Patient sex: F
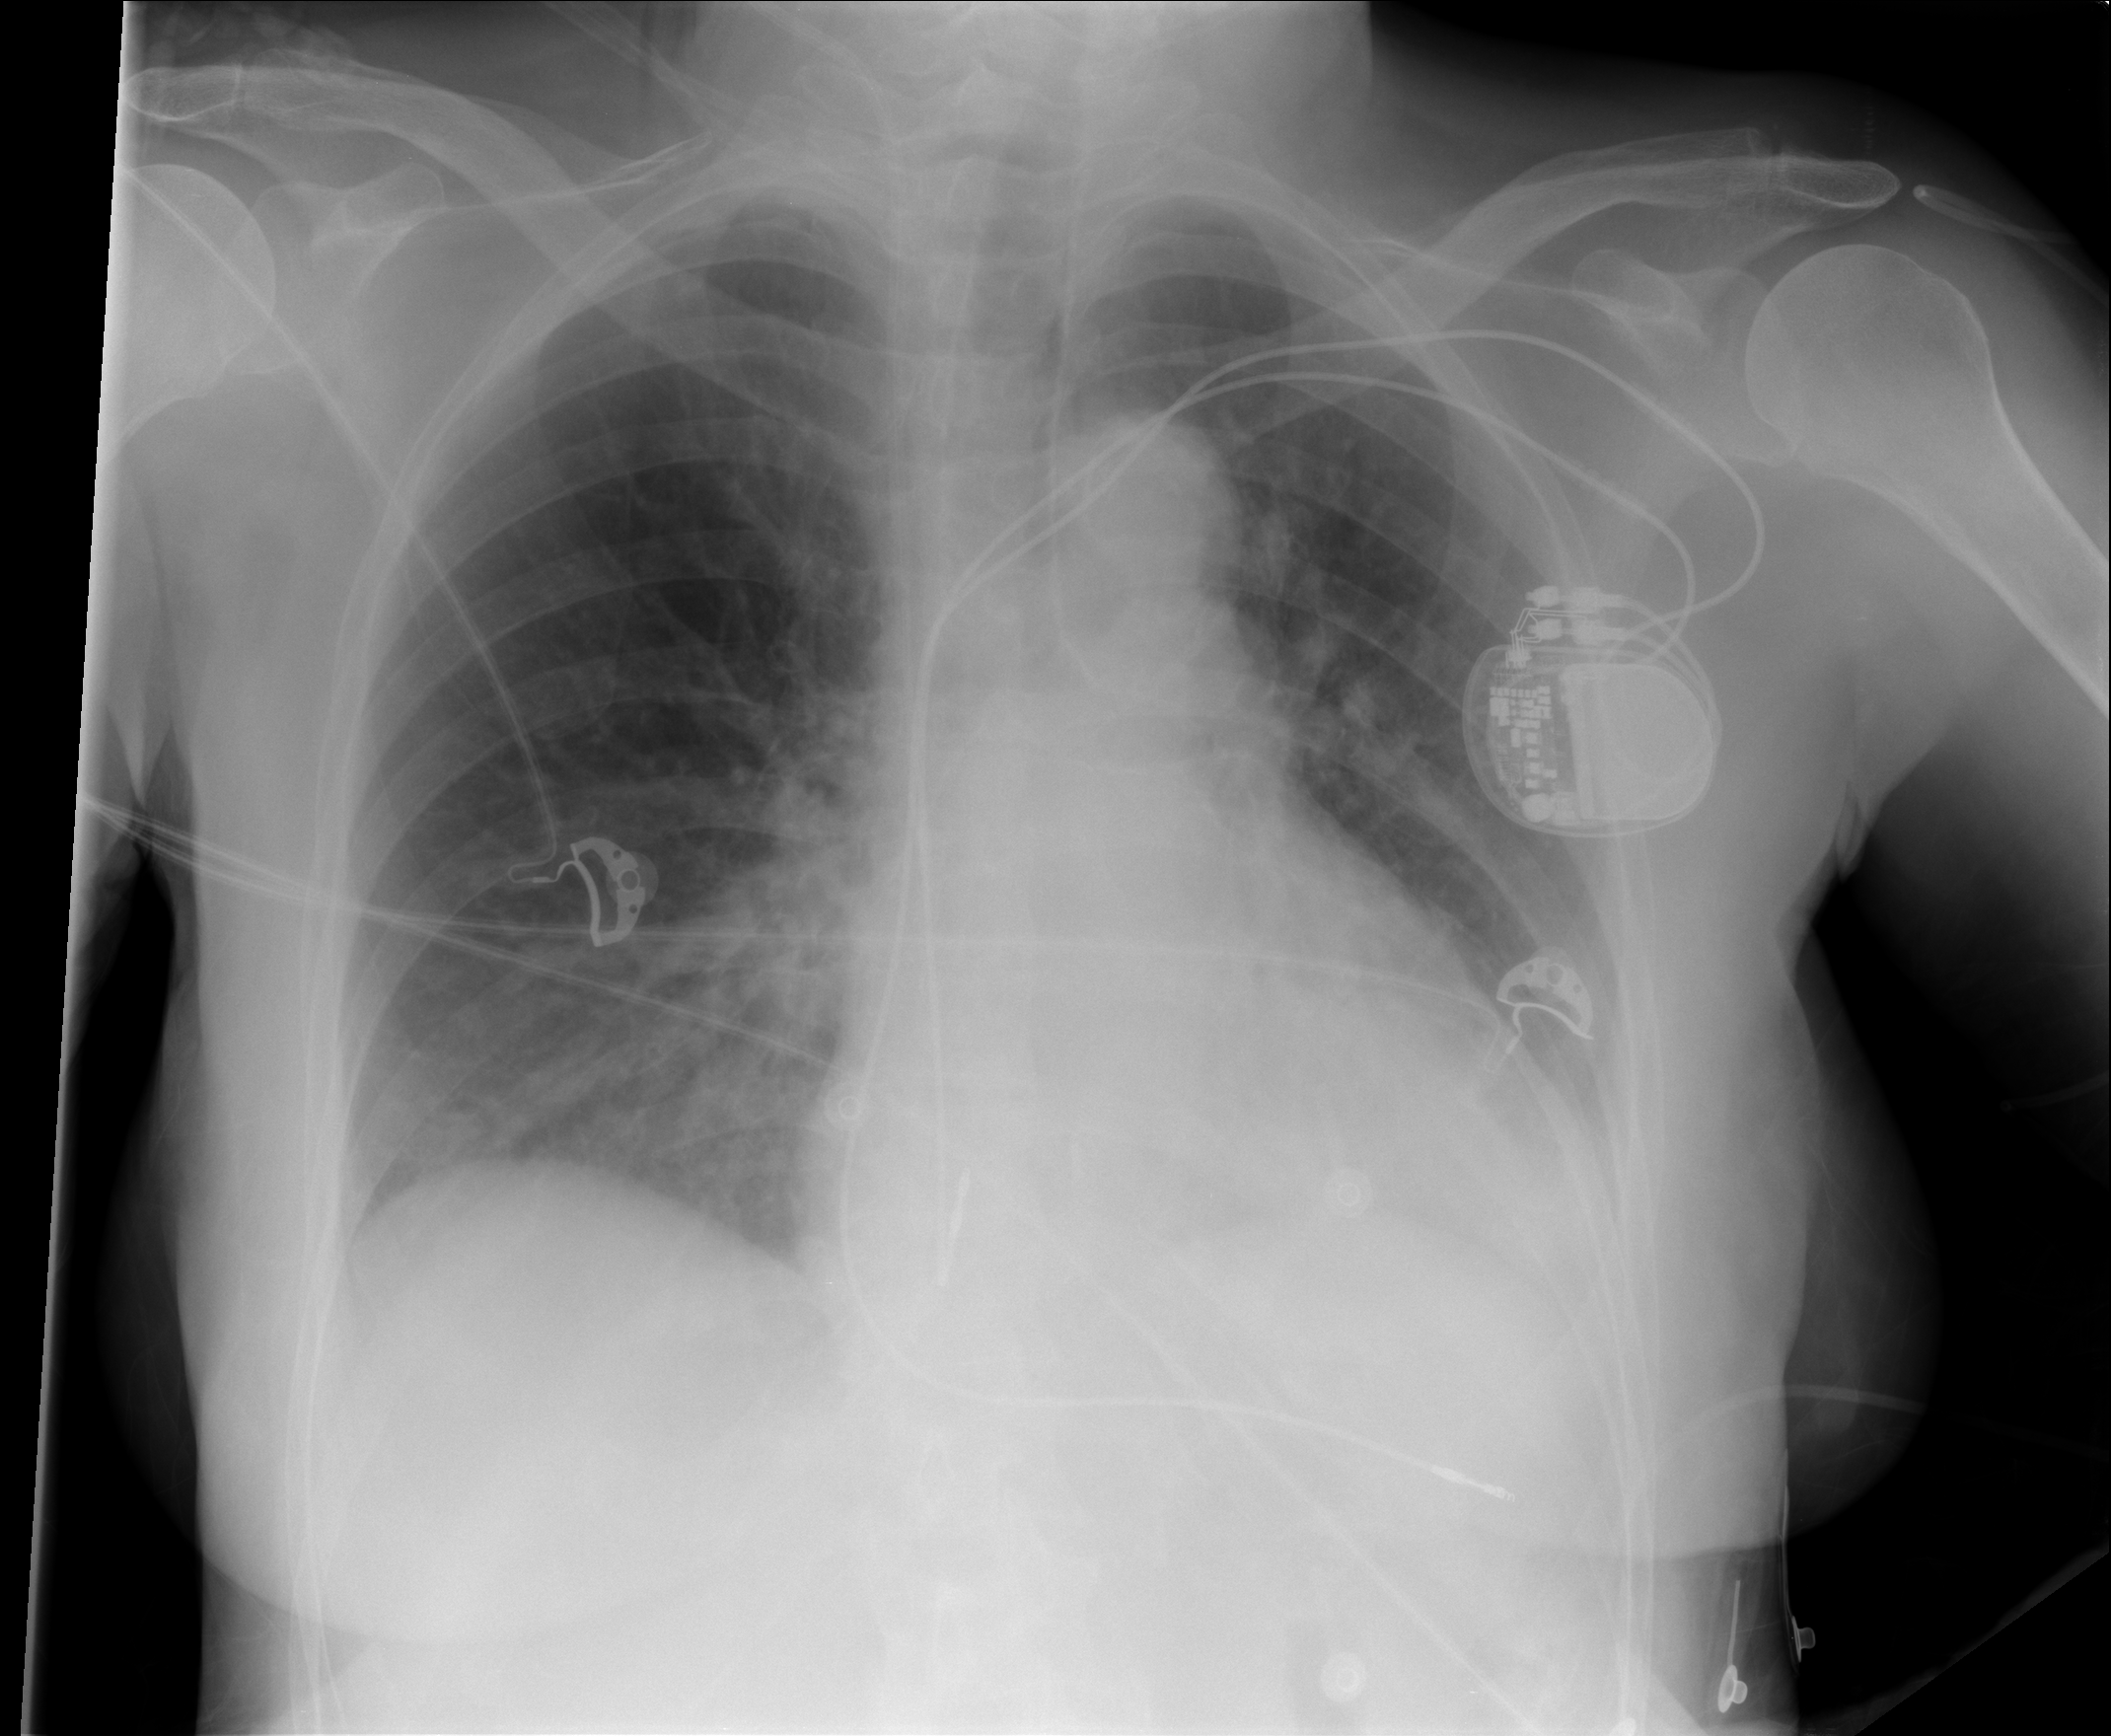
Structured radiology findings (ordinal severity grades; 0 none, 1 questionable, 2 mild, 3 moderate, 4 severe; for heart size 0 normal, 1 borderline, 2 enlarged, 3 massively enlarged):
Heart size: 2
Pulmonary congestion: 3
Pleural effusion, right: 0
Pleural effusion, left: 2
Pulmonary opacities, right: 0
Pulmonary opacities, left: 0
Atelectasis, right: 2
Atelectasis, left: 2